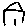
Label: house